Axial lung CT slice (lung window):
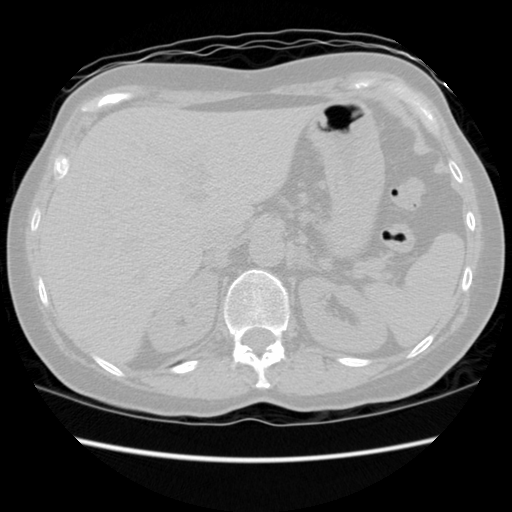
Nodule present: no